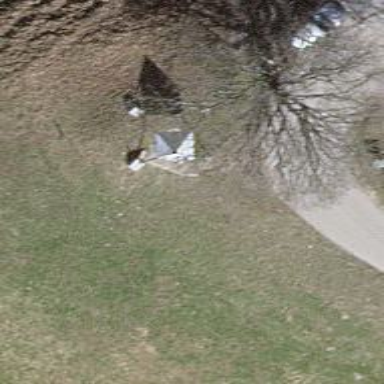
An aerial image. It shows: Bench next to survey point.